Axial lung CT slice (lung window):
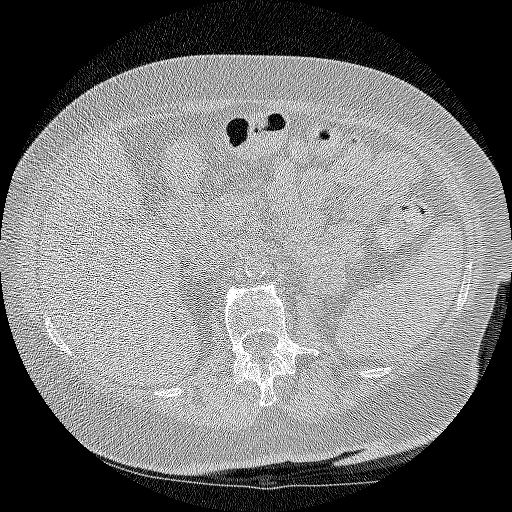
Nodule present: no